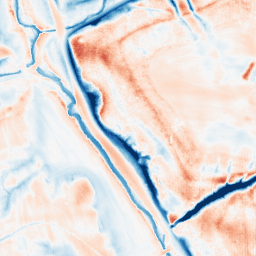
Category: trend_removal
Decomposition family: local_polynomial
Decomposition parameters: window_size: 31
degree: 3
Upsampling method: fft_zeropad
Upsampling parameters: scale: 4
Upsampling scale: 4